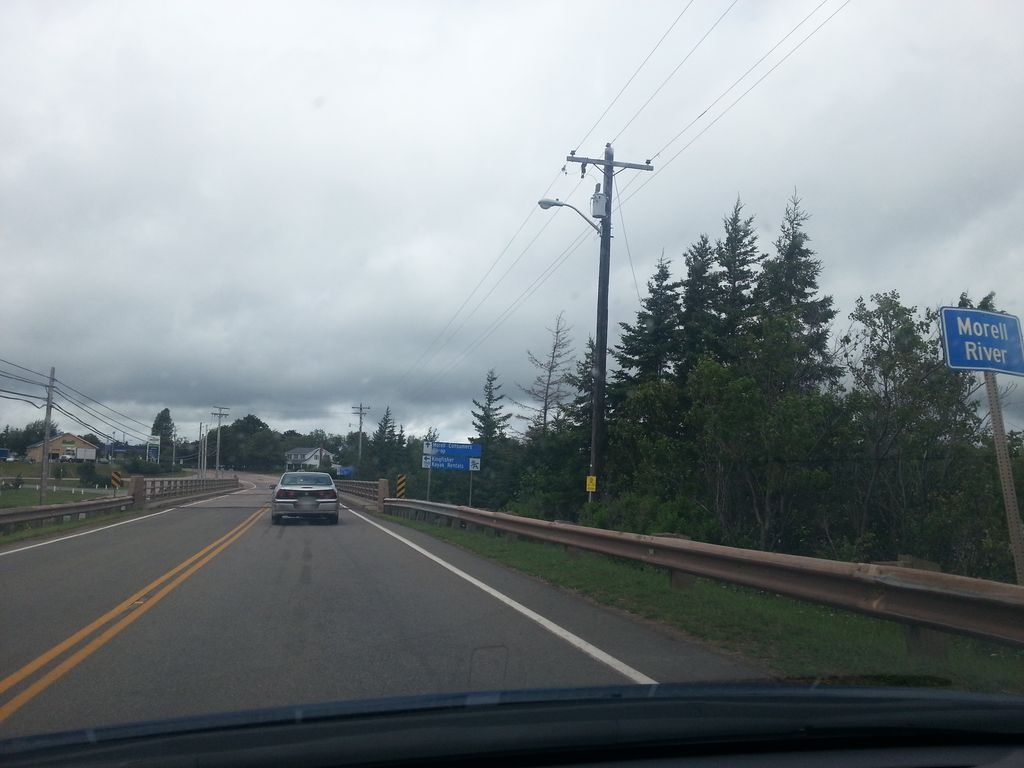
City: charlottetown